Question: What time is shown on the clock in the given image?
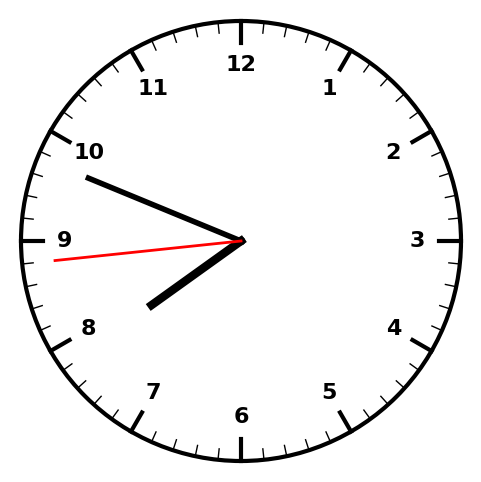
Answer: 07:48:44